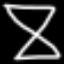
Label: hourglass